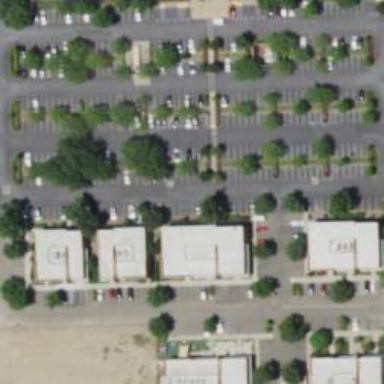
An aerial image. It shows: Parking area with surface.